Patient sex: M
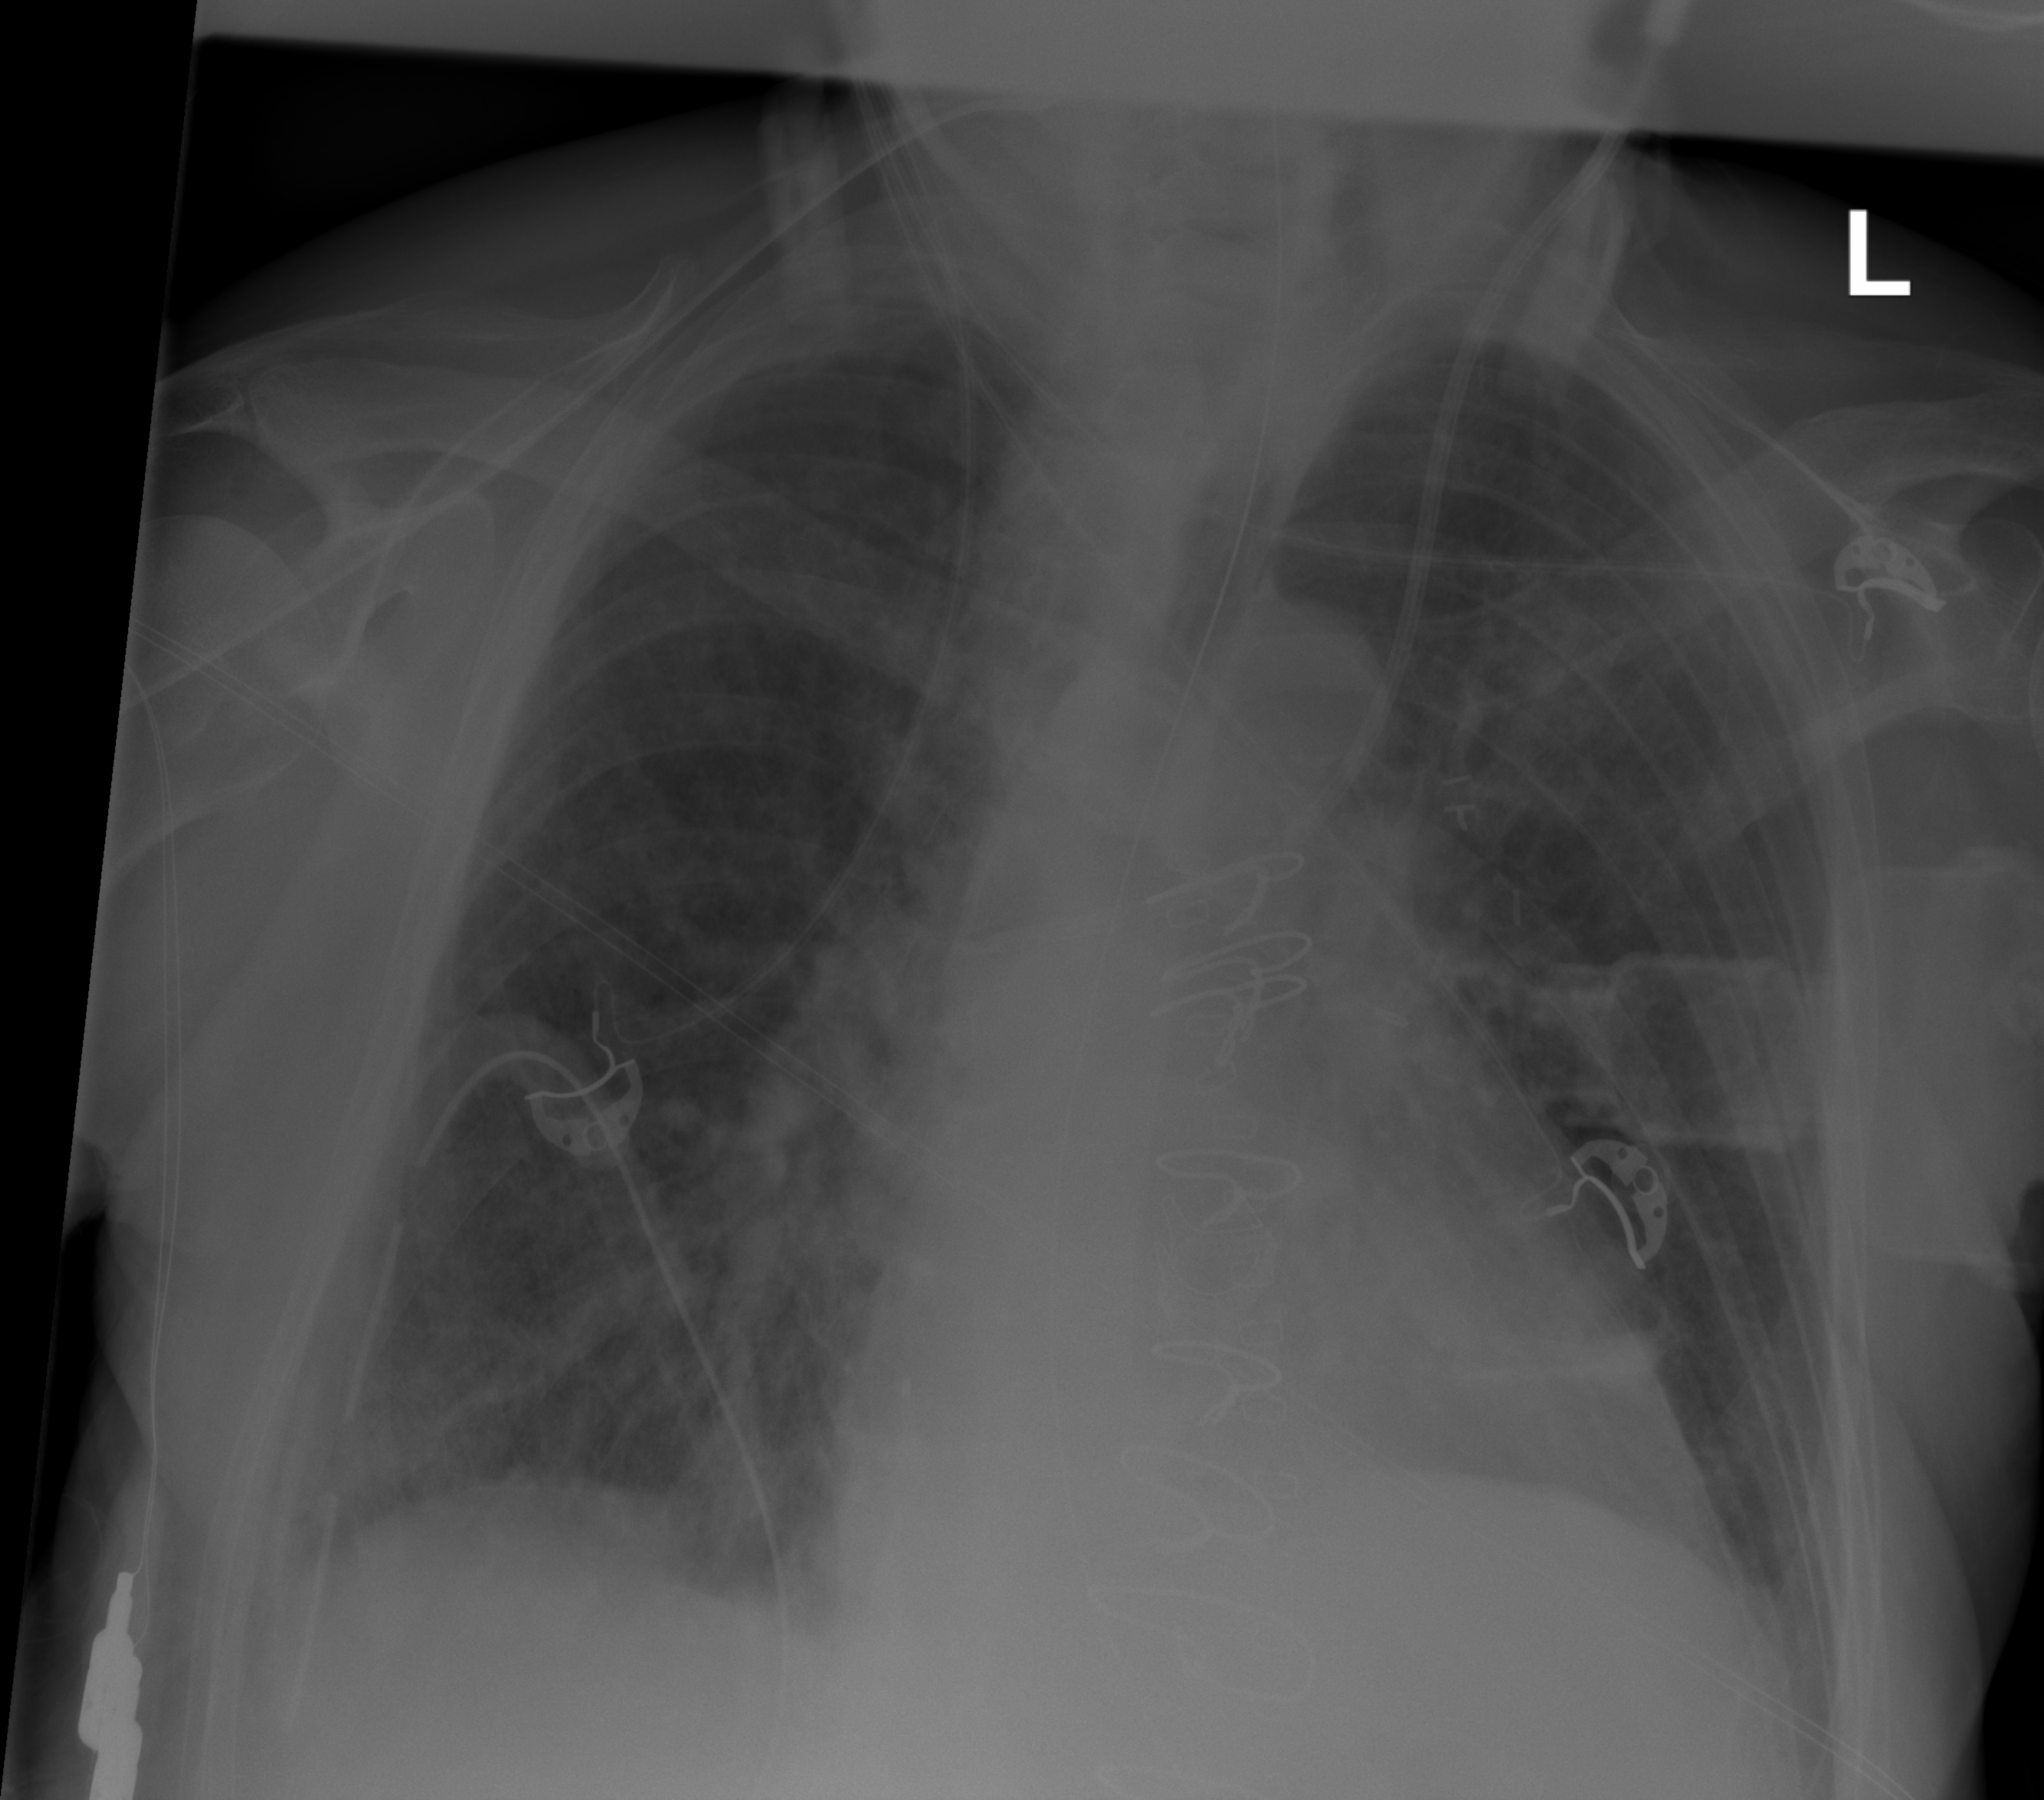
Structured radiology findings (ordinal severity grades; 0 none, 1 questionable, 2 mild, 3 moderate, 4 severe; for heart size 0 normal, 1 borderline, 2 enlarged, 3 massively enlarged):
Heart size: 2
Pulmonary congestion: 3
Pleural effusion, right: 2
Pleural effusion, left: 0
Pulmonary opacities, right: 2
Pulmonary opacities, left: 0
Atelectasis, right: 2
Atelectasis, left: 2